Question: I need a regex to match a line where we only have 1 non-printable ASCII character so:
'''
[[ $line=~ REGEX ]]
'''
Please help. The ASCII code for the character is '(0x0A)' and I know it should be something like: '^(0x0A)$' but I can't get it to work.
EDIT
My code is:
'''
while IFS= read -r line; do
[[ $line =~ REGEX ]] && printf "SUCCESS"
done < file
'''
EDIT - this is the file, there is more code but I cut it out

file: <URL>
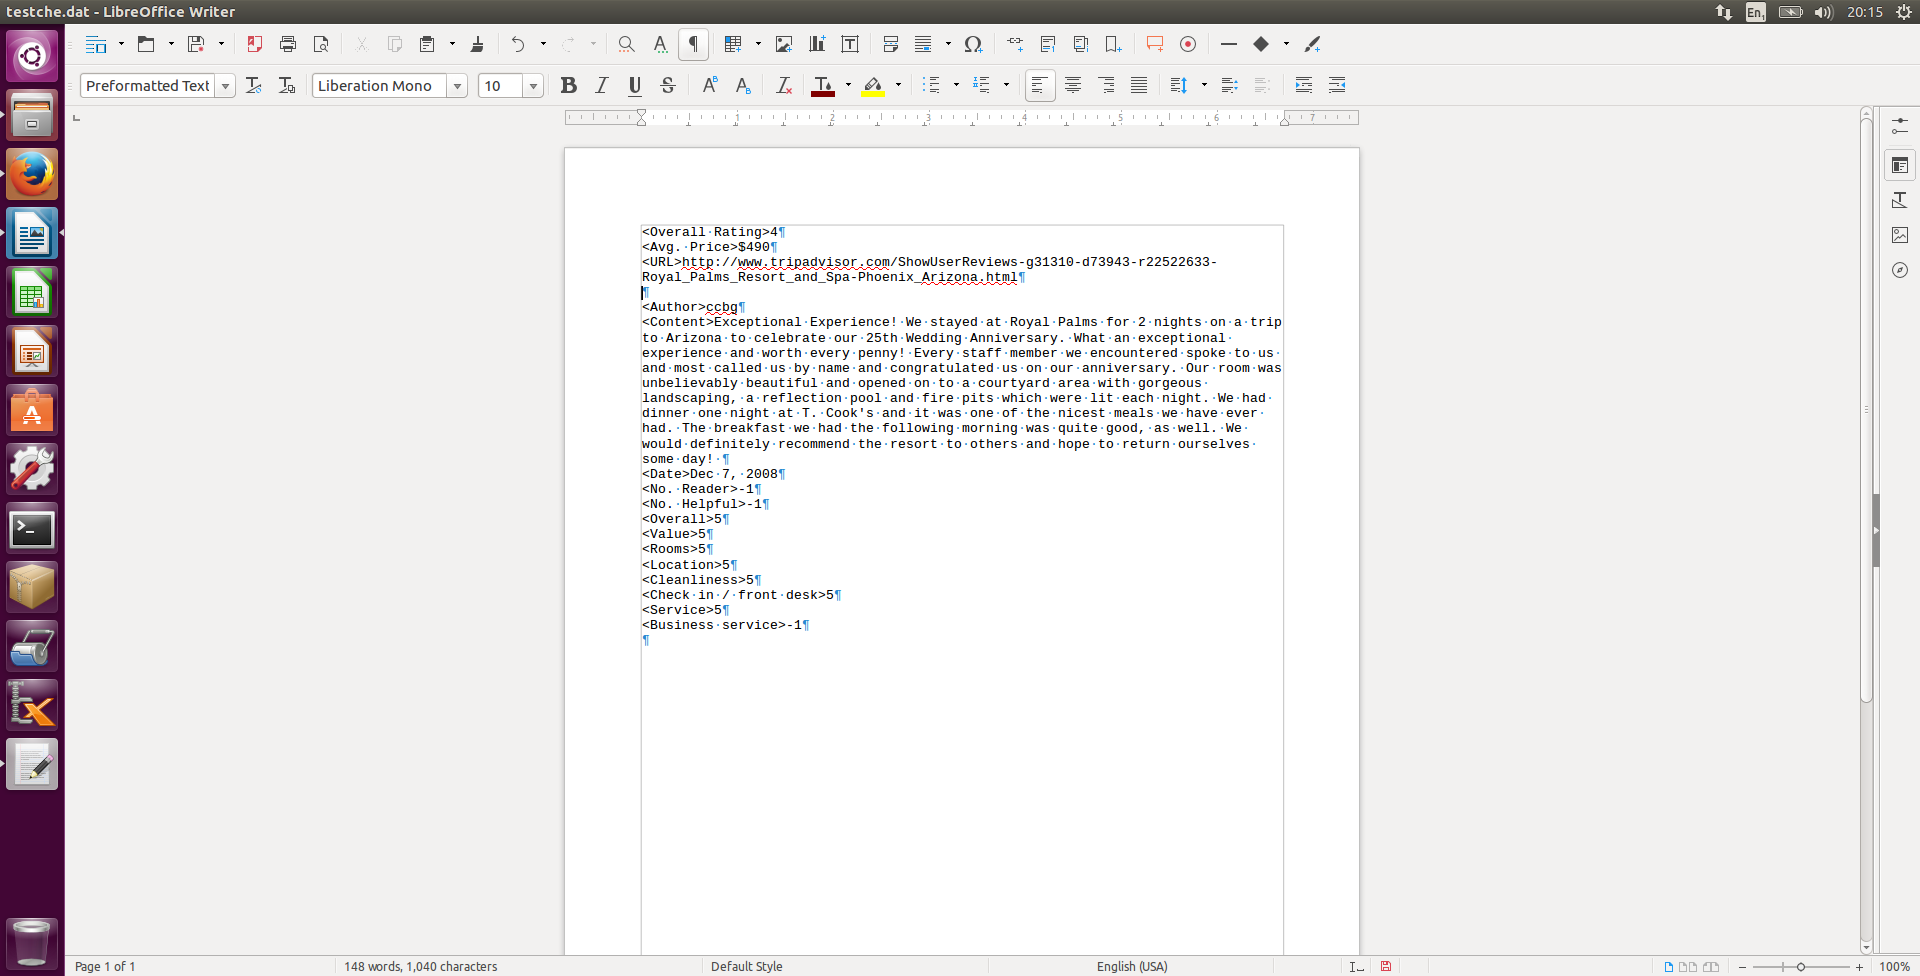
Answer: Your 'while read' loop is reading your file until it finds a newline character, then assigning what it has read so far to 'line', discarding the newline.
You should therefore be able to detect empty lines like this:
'''
while IFS= read -r line; do
[[ -z $line ]] && printf "SUCCESS
"
done < file
'''
If you really want to use a regular expression, you can use '^$', as suggested by others in the comments.
If your aim is to produce some kind of output when a line matches a pattern, you should be using a tool designed for this purpose, such as awk:
'''
awk '/^$/ { print "SUCCESS" }' file
'''
Since it seems that you have issues with Windows-style newlines, you can convert them to UNIX-style ones by using 'dos2unix' or another tool to remove the carriage returns.